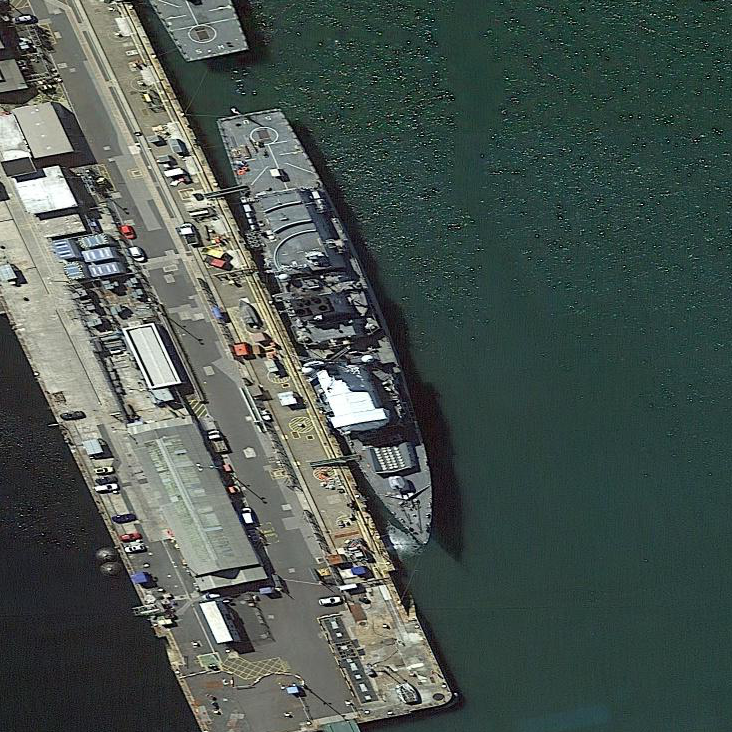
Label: destroyer